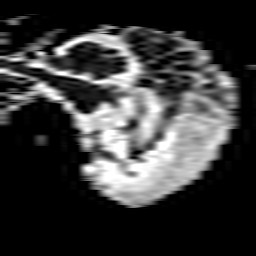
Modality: ADC
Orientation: sagittal
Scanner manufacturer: philips
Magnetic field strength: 3 T
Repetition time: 5.012 s
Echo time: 0.07459 s